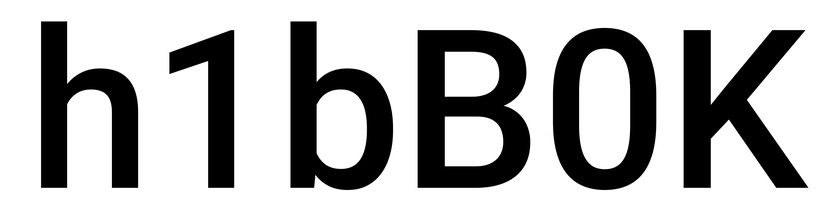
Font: Roboto_Medium